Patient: sex M, age 22
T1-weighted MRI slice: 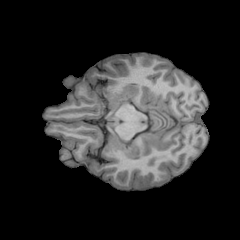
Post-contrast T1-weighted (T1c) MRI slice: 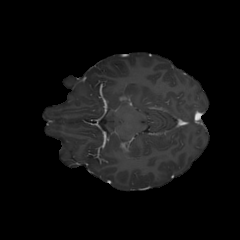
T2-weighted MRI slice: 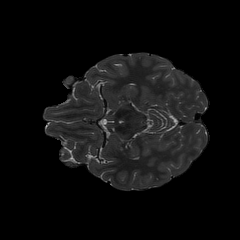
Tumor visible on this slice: no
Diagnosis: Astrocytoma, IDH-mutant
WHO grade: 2